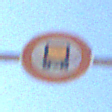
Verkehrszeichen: VerbotKennzeichnungspflichtigeKraftfahrzeugeGefaehrlicheGueter
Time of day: MorningAfternoon
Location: Outdoor (Urban)
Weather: Clear
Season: NotSpecified
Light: Natural